You are looking at the wavelet scalogram of a bearing's acceleration signal. Determine the bearing's health state. Answer with exactly one of: normal, inner_race, outer_race, ball.
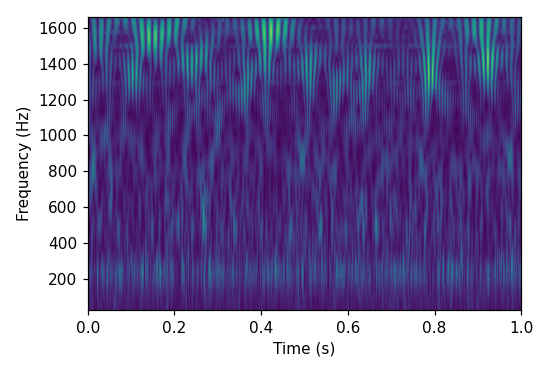
Answer: normal